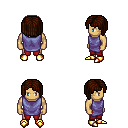
a pixel art fantasy rpg character, male body template, human, tanned skin, chain tabard jacket, red pants, brown pageboy hairstyle, gold boots, four views (front, back, left, right), 2x2 character sprite sheet, small pixel art, hard edges, no anti-aliasing